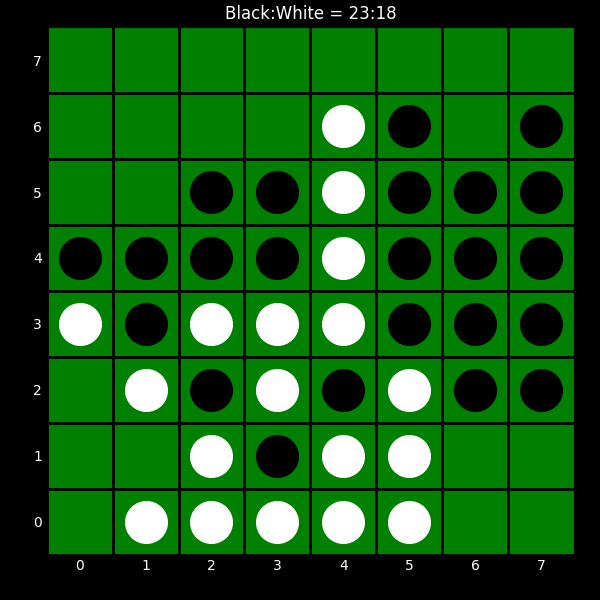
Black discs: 23
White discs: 18